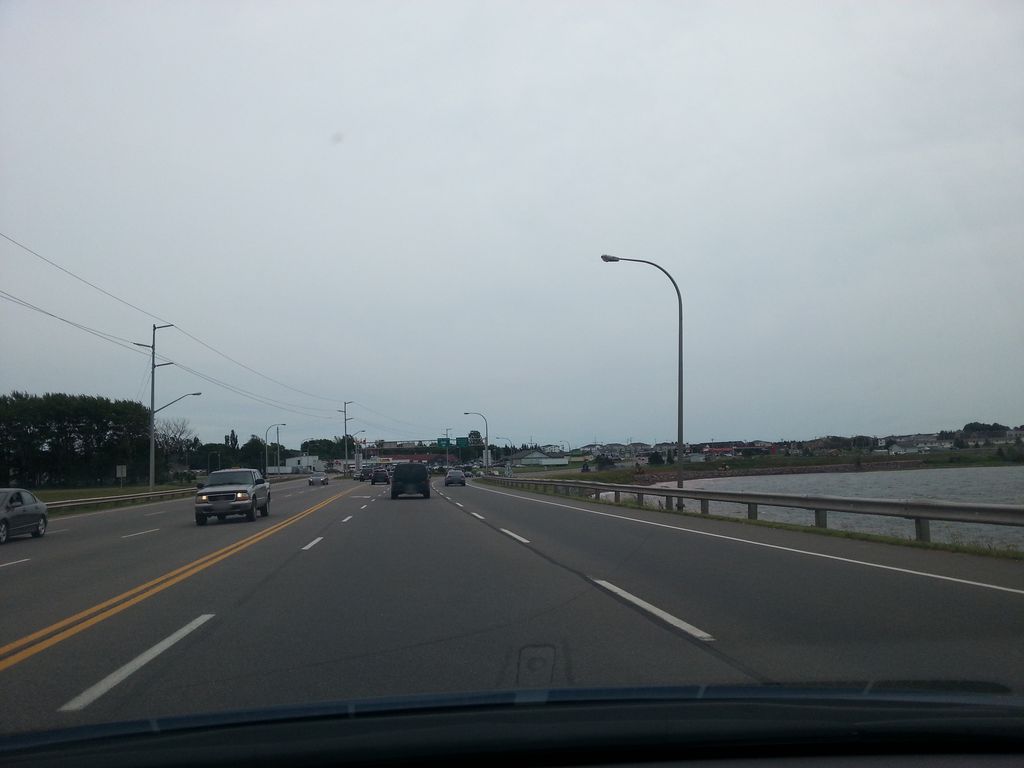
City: charlottetown